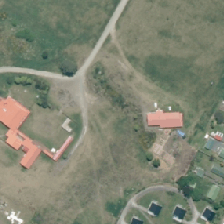
Land cover: shortrotation_cropland